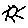
Label: sun